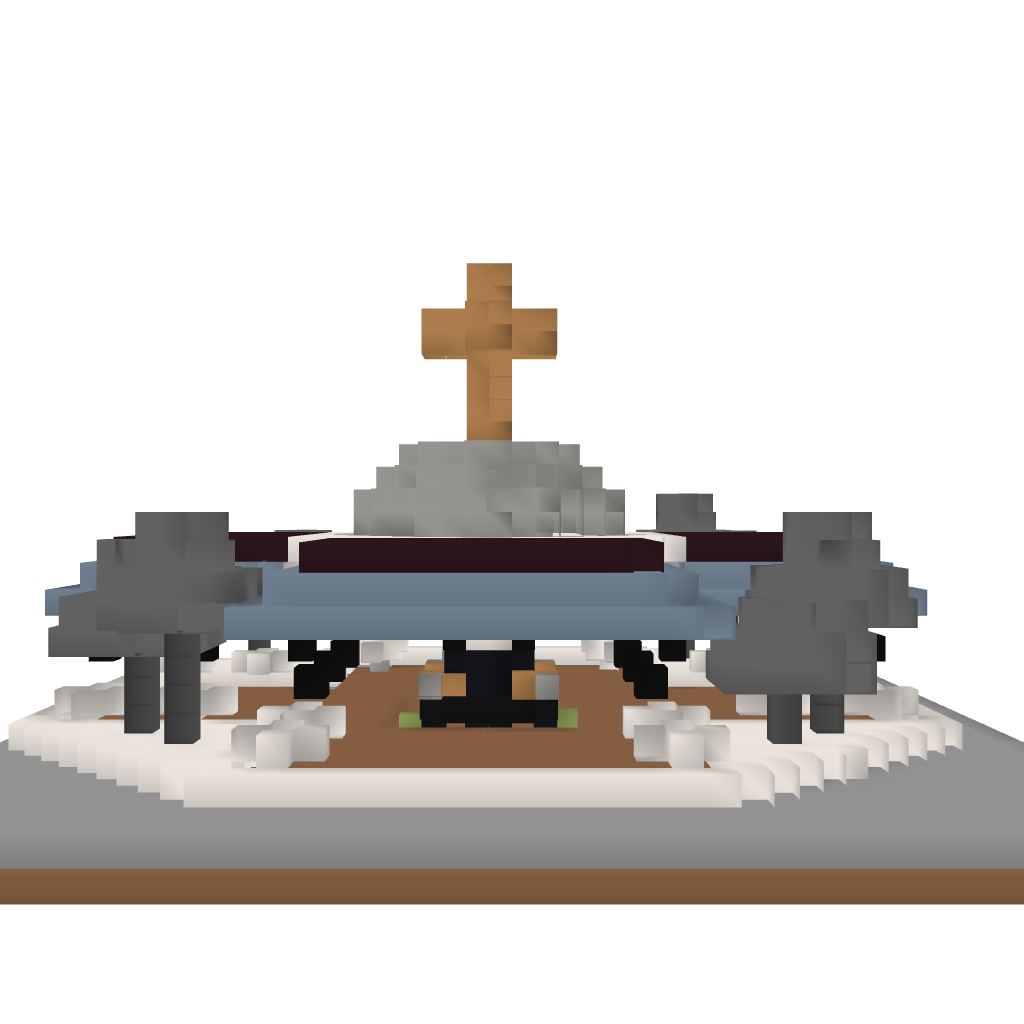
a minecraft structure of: Herobrine temple